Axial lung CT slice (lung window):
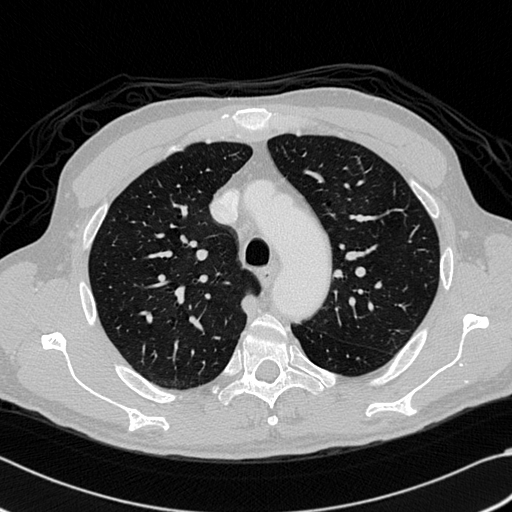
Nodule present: no